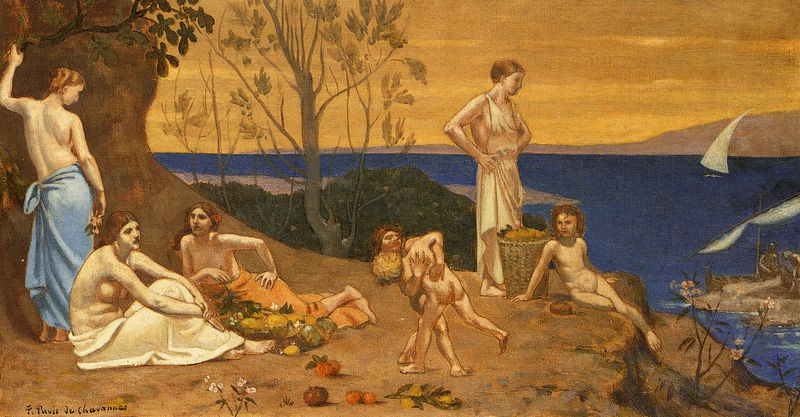
Titel: Pleasant Land
Künstler: Pierre Puvis de Chavannes
Standort: New Haven (Connecticut)
Institution: Yale University Art Gallery
Schlagwörter: akt, baum, berg, blau, blätter, felsen, gemälde, gestein, haut, himmel, kampf, meer, nackt, schatten, umhang, wasser, weiß, akte, baden, badende, bäume, frauen, gelb, grün, landschaft, menschen, mädchen, sand, see, sitzen, ufer, abend, blume, blumen, braun, brust, busen, frankreich, frau, frisur, haar, kleid, kleider, licht, männer, nacht, orange, rücken, blick, blüten, gras, obst, rot, tuch, wiese, beige, malerei, meschen, ornament, symbolismus, alt, blond, jung, falten, inkarnat, stein, bild, signatur, öl, ferne, horizont, hügel, natur, weite, zweige, busch, büsche, sonne, insel, gewand, gold, stoff, tücher, kind, mutter, personen, blatt, pflanzen, boot, boote, kinder, feigen, früchte, beine, aussicht, orangen, äpfel, brüste, dutt, küste, rückenansicht, schiff, schiffe, segel, segelboot, segelschiffe, sommer, strand, italien, fischer, jungen, mast, segelschiff, ernte, körbe, berge, fels, fläche, gebirge, sonnenuntergang, kahl, vegetation, schlucht, herbst, ausflug, idylle, picknick, arbeiter, ölgemälde, querformat, jugendstil, olive, spielen, floral, seitenansicht, handtuch, handtücher, korb, fin de siècle, halbakt, nackte, junge, liegend, frühling, bucht, segelboote, gauguin, birnen, bad, spiel, paradies, südsee, antike, knabe, fischerboot, linie, zweig, nackig, idyllisch, paul, posieren, allegorie, kämpfen, rom, spielend, badetuch, hüfte, floss, antik, toga, griechisch, mythos, sage, griechenland, generationen, granatapfel, zitrone, arkadien, toben, neckt, zitronen, mythen, netz, bau, frücht, mittelmeer, ringen, ringkampf, friede, tollen, apfelsinen, handtucj, jungfrauen, puvis de chavannes, kinde, tora, rangelei, raufen, feigenbaum, chavannes, geschlechter, ringer, rangeln, blondinen, flos, mandarinen, puvis, wolkken, clicken, handtusch, himmel und erde gleich, nezte, p. puvis de chavannes, pavis, charonnes